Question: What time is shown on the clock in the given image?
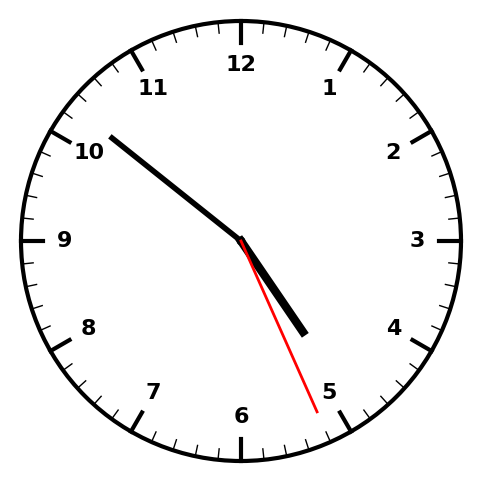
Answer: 04:51:26